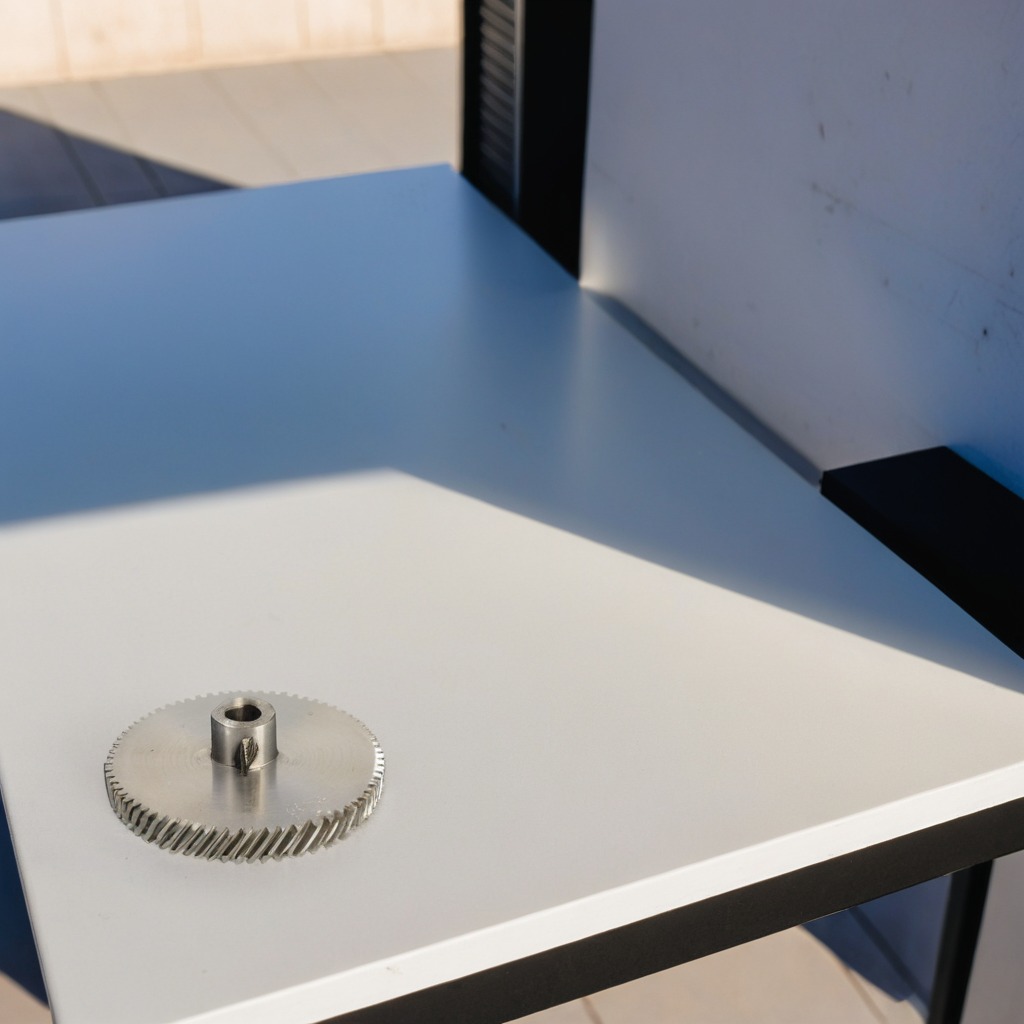
A steel gear with teeth is lying on the table.